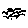
Label: bird